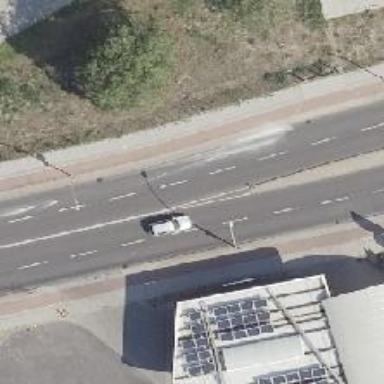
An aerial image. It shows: Cycleway with kerb separating it.